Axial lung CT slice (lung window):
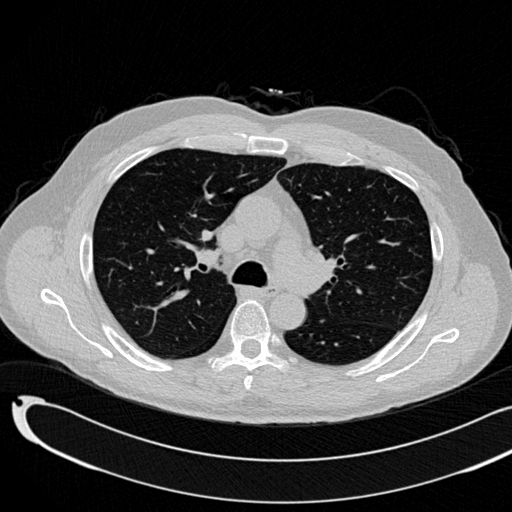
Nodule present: no